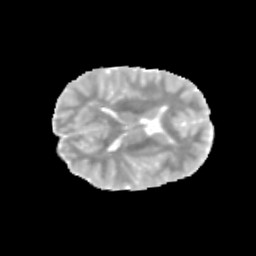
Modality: MD
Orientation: axial
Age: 9
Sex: male
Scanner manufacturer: siemens
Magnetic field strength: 3 T
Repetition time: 3.8 s
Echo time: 0.07 s